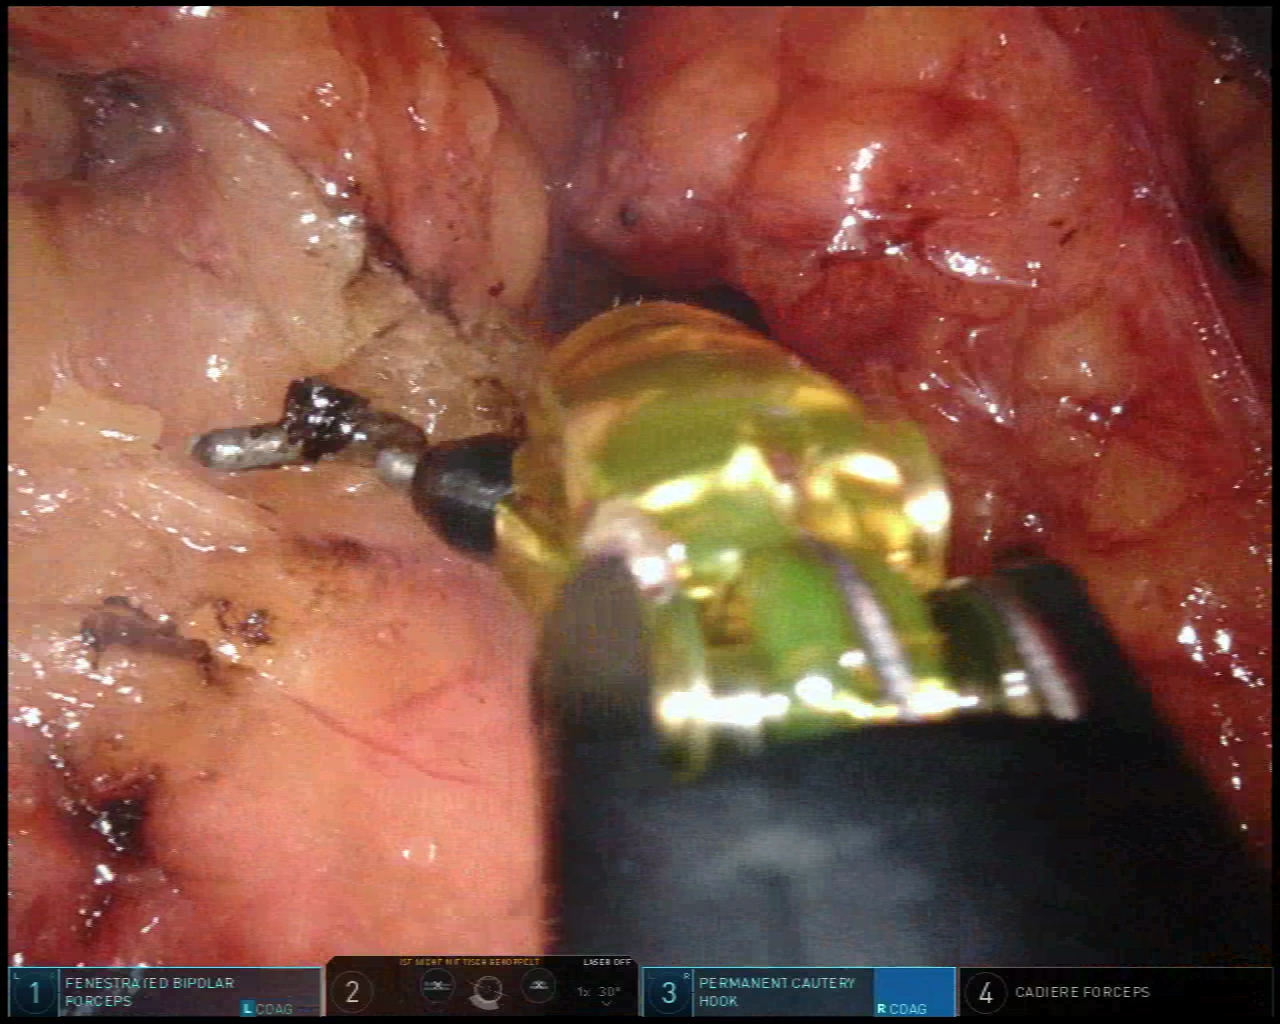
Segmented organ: pancreas
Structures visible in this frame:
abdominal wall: no
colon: no
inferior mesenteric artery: no
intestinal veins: no
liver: no
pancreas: yes
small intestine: no
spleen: no
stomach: no
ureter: no
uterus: no
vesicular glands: no